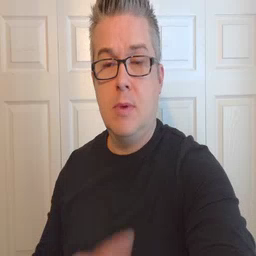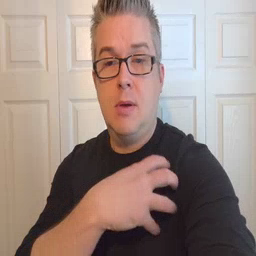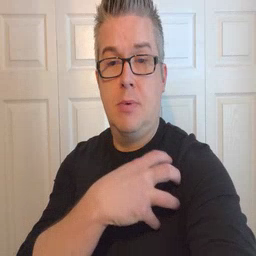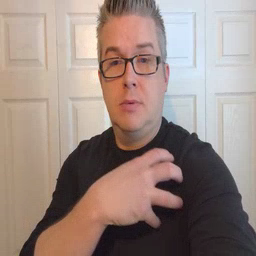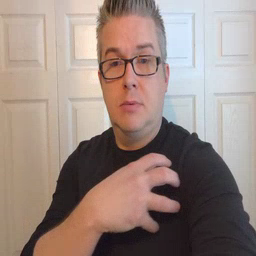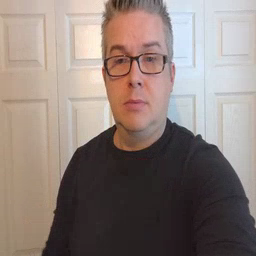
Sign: police